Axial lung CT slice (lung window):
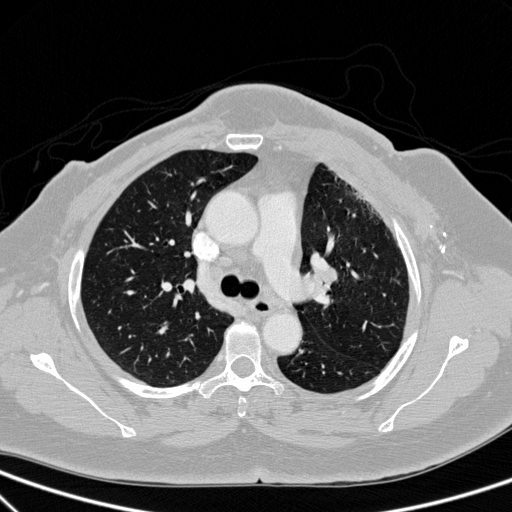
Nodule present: no